Question: To be able to use CSS transitions (in Chrome, FF), I've begun translating some SVG attribute styles to CSS styles. However, I ran into a problem in Chrome: translate seems to behave differently if window-zoom is not at 100%.
'''
<svg style="position:absolute">
<rect width="20" height="20" fill="blue"
transform="translate(50,50)"></rect>
</svg>
<svg style="position:absolute">
<rect width="20" height="20" fill="red"
style="-webkit-transform:translate(50px,50px)"></rect>
</svg>
'''
<URL>

The red triangle should be on the blue triangle, but it's not when I zoom in. Do I have to abandon my plan to translate SVG attribute styles to CSS styles?
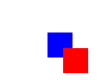
Answer: It looks like I'm going with SMIL animation. These allow transitions for SVG presentation attributes and have decent support now in FF and Chrome.
Major disadvantage seems to be that it's not simple to undo an animation in reverse from where it's at if the animation is not completed.